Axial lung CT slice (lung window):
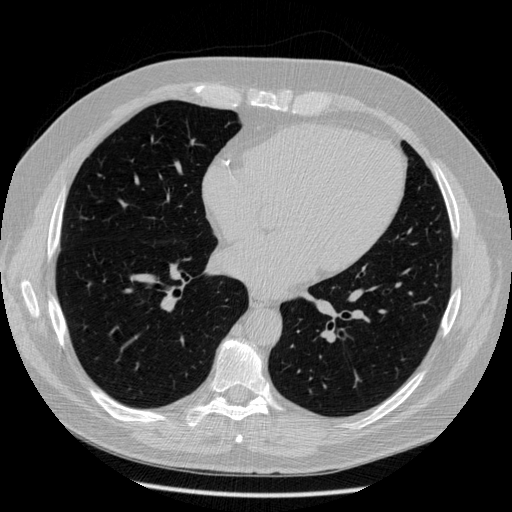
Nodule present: no